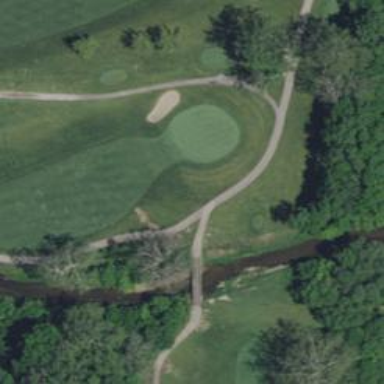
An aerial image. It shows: Service road designated as golf cart path.